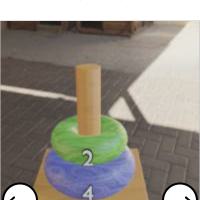
Task: sum
Answer: 6